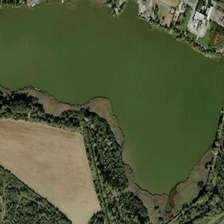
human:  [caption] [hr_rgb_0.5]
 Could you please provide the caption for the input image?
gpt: many green trees and some buildings are around a green pond .

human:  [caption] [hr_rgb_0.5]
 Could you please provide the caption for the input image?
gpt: many green trees and some buildings are around a green pond .

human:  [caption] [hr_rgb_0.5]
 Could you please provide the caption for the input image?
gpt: many green trees and some buildings are around a green pond .

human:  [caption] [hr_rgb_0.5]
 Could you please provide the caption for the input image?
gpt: many green trees and some buildings are around a green pond .

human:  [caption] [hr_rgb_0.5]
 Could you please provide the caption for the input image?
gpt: many green trees and some buildings are around a green pond .